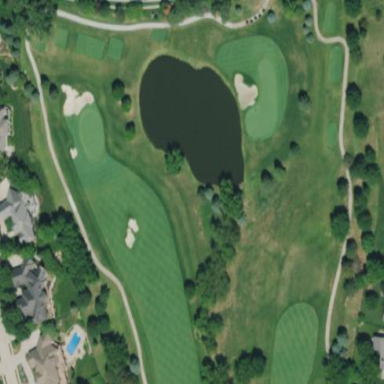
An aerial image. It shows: Water hazard within golf course.